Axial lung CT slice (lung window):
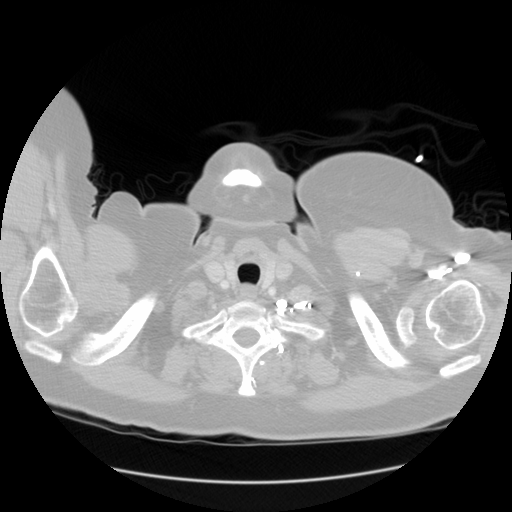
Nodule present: no